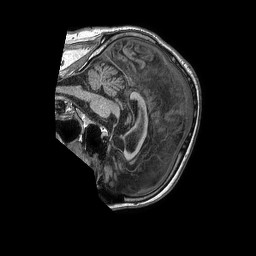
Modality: T1w
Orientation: sagittal
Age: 76
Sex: male
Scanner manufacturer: philips
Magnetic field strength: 1.5 T
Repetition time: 0.007555 s
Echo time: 0.003431 s